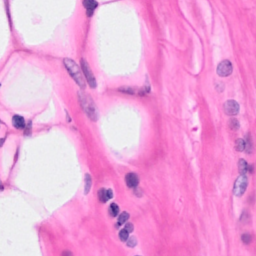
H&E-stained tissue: Breast